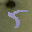
Label: 5